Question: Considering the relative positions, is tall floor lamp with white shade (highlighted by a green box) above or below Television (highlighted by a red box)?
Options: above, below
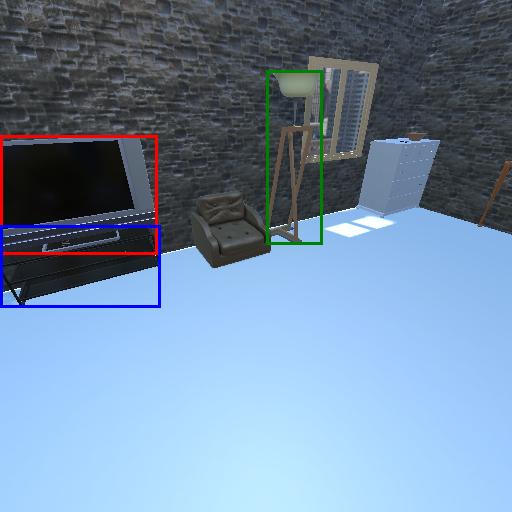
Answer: above